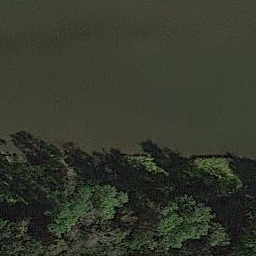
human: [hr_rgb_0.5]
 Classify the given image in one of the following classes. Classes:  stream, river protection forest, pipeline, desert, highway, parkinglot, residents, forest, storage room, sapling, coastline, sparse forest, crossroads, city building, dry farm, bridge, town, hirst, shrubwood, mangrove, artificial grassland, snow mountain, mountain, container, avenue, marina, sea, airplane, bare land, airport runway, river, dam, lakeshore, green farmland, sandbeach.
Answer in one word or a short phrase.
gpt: river protection forest